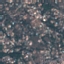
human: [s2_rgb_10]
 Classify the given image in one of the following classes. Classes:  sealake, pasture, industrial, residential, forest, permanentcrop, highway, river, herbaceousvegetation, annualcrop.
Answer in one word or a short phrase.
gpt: Residential